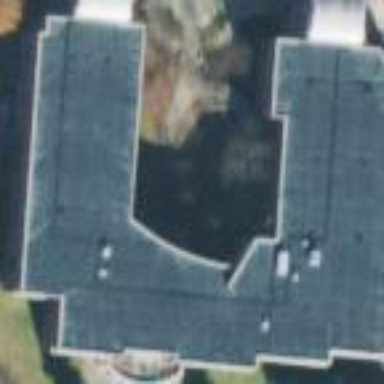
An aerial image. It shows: Flat-roofed university building.